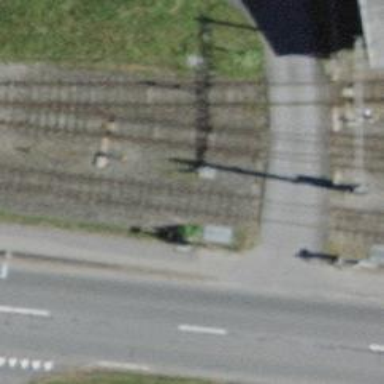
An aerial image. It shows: Railway switch.